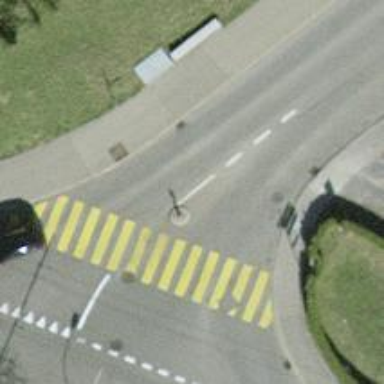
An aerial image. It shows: Asphalt footway with marked zebra crossing.